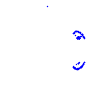
Particle: proton